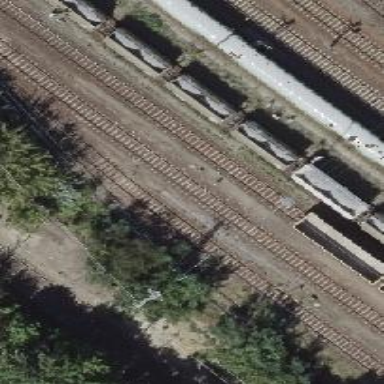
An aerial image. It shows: Rail yard with electrified contact lines for the trains.